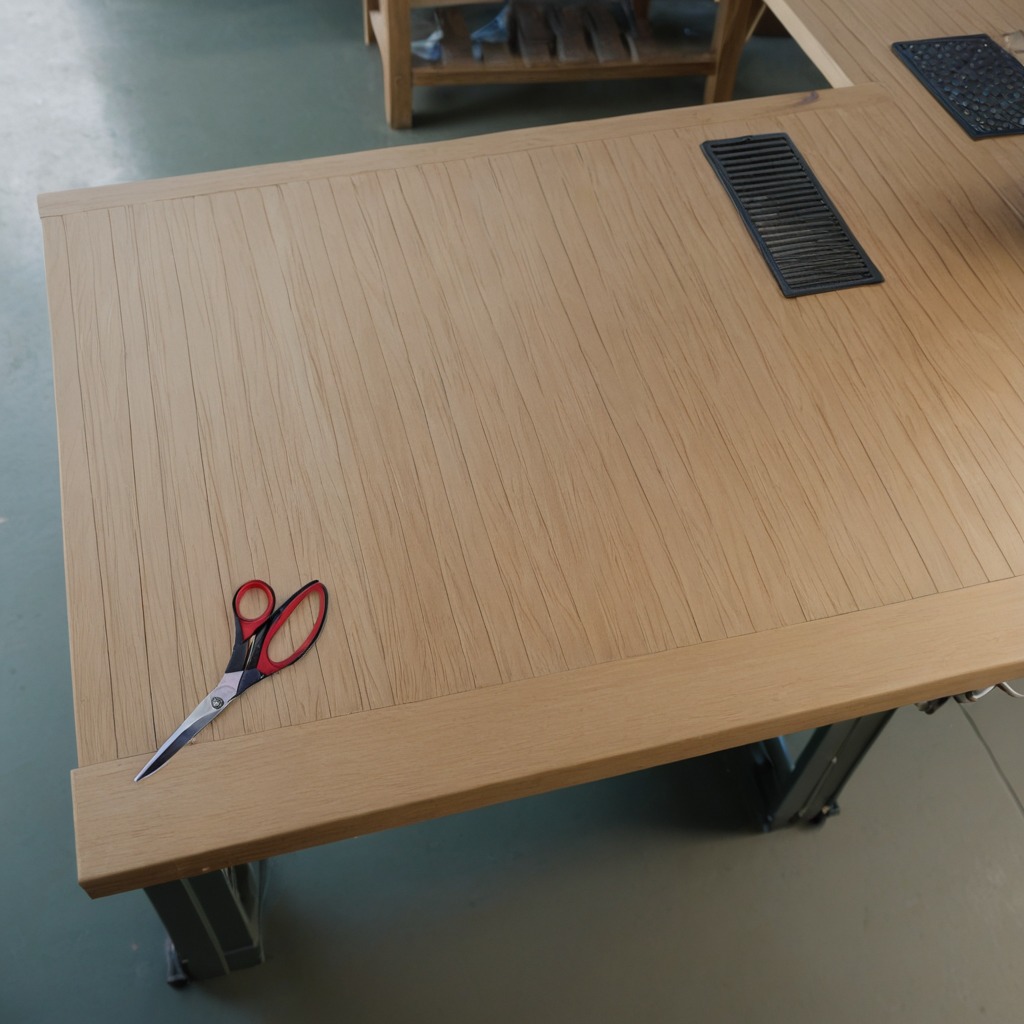
A scissor is lying on the workbench inside a coastal fishing gear workshop.